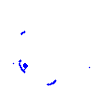
Particle: kaon